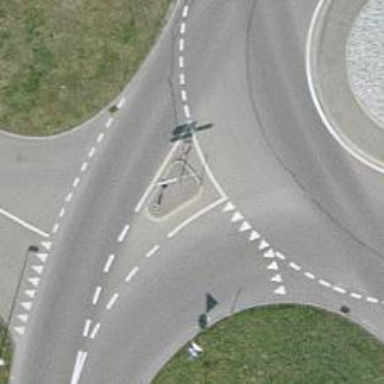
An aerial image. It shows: Traffic calming island.